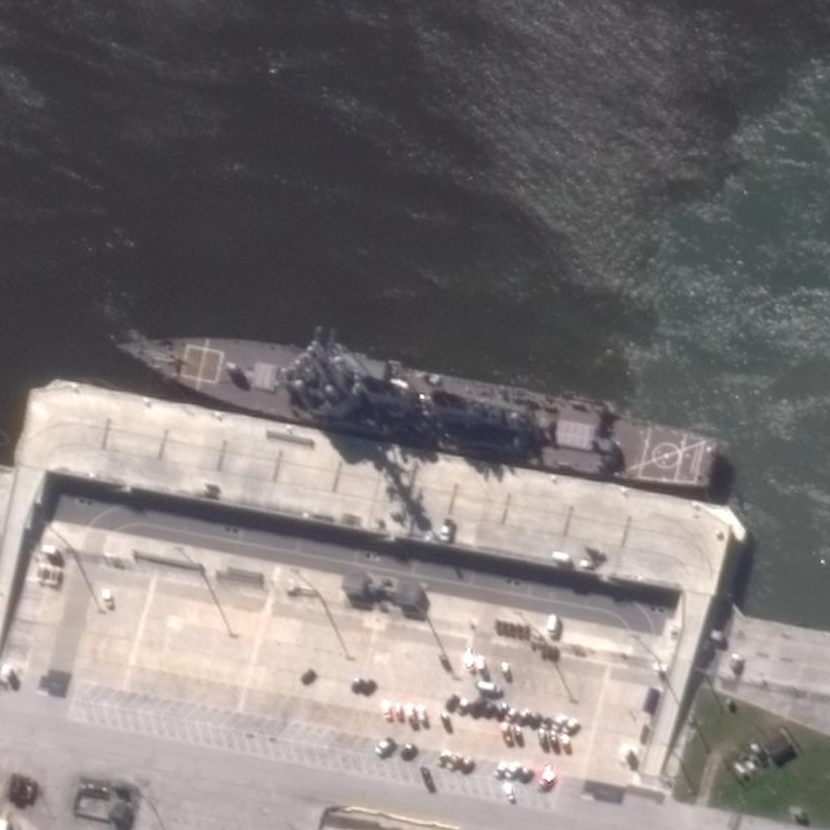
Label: destroyer